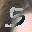
Label: 5